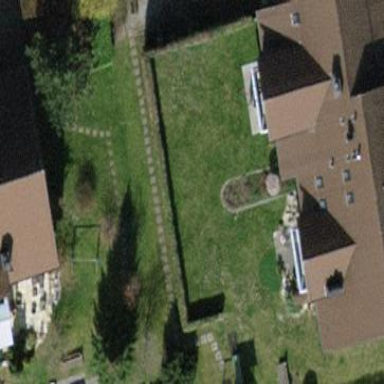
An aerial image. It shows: Garden that is leisure land.